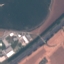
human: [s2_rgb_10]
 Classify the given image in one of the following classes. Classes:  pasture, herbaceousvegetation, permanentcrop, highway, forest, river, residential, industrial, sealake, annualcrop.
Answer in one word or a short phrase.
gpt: Highway